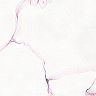
Metastatic tissue present: no